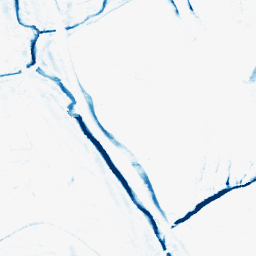
Category: morphological
Decomposition family: morphological_rect
Decomposition parameters: operation: closing
width: 10
height: 5
Upsampling method: cubic_catmull_rom
Upsampling parameters: scale: 4
Upsampling scale: 4